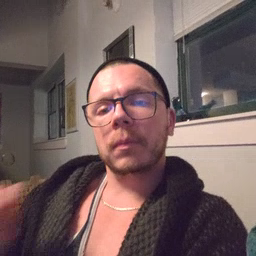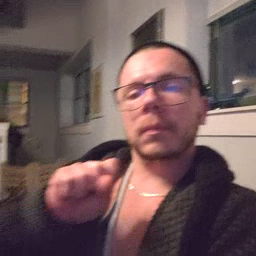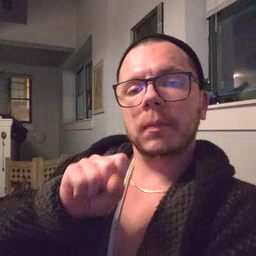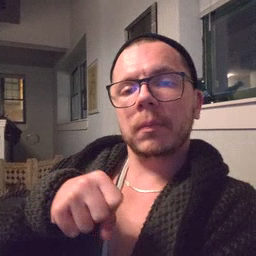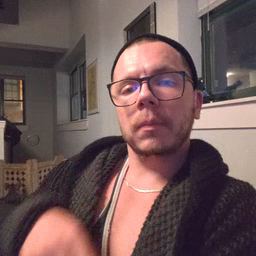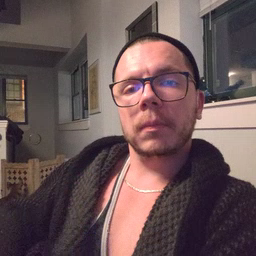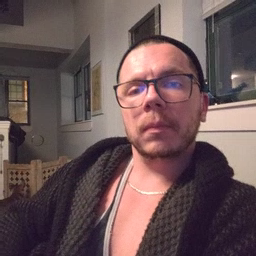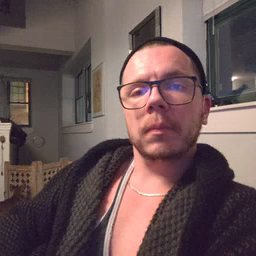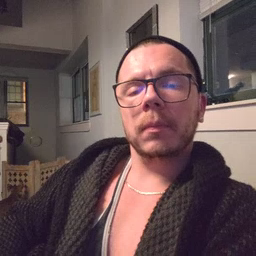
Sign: can